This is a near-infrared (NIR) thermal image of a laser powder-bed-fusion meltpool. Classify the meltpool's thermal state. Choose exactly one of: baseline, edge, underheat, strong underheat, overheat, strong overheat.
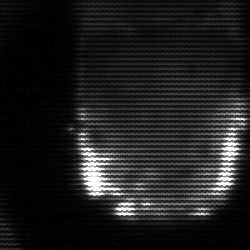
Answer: baseline